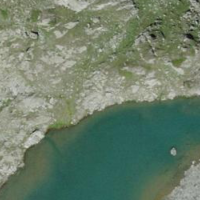
EUNIS habitat code: 48
Species observed at this site:
Jacobaea incana